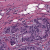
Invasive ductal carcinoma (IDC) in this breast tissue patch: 0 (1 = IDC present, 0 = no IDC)